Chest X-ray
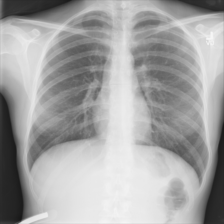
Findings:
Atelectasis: negative
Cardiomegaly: negative
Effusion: negative
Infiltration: negative
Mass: negative
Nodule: negative
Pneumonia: negative
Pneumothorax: negative
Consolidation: negative
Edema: negative
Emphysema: negative
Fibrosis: negative
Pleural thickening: negative
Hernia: negative